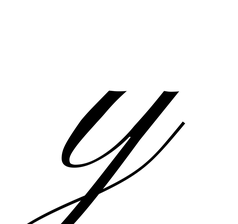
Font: PinyonScript-Regular